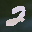
Label: 2